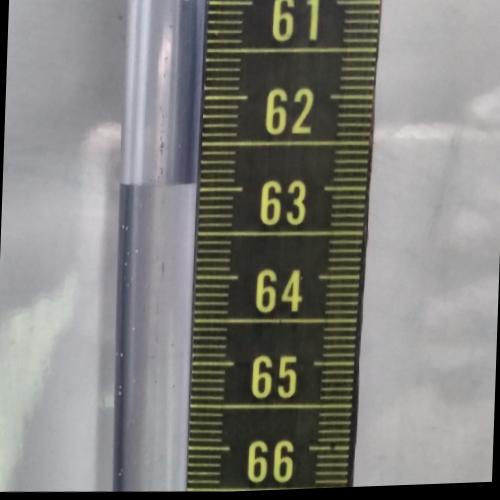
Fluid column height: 62.9 cm